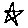
Label: star